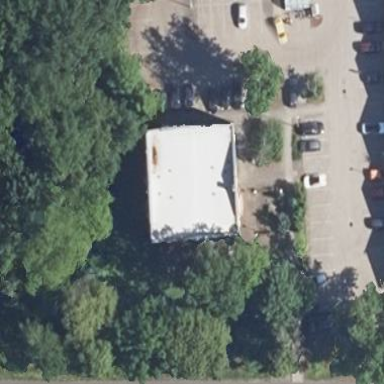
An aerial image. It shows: Building.